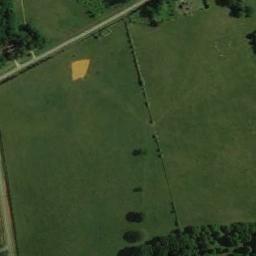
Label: meadow